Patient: sex M, age 61
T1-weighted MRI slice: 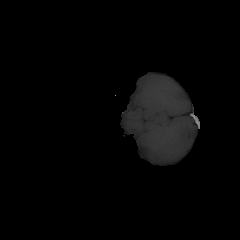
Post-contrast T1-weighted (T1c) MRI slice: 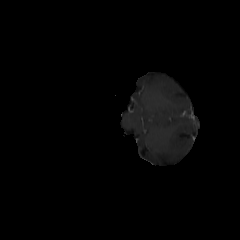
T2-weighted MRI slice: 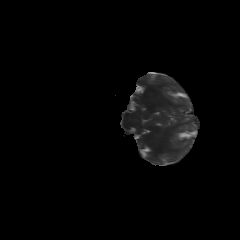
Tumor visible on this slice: no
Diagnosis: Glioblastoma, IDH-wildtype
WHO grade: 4